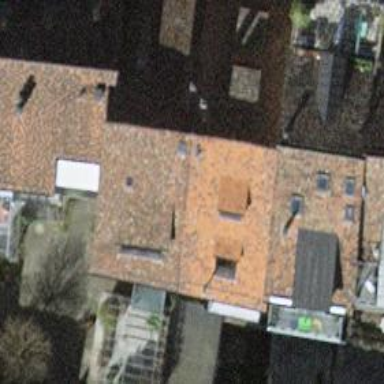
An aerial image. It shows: Residential building with gabled roof. The roof is brown in color and oriented across the structure.